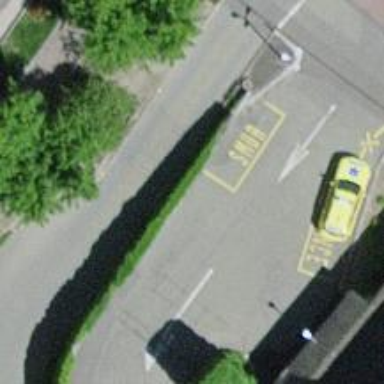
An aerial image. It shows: Ambulance station for emergencies.